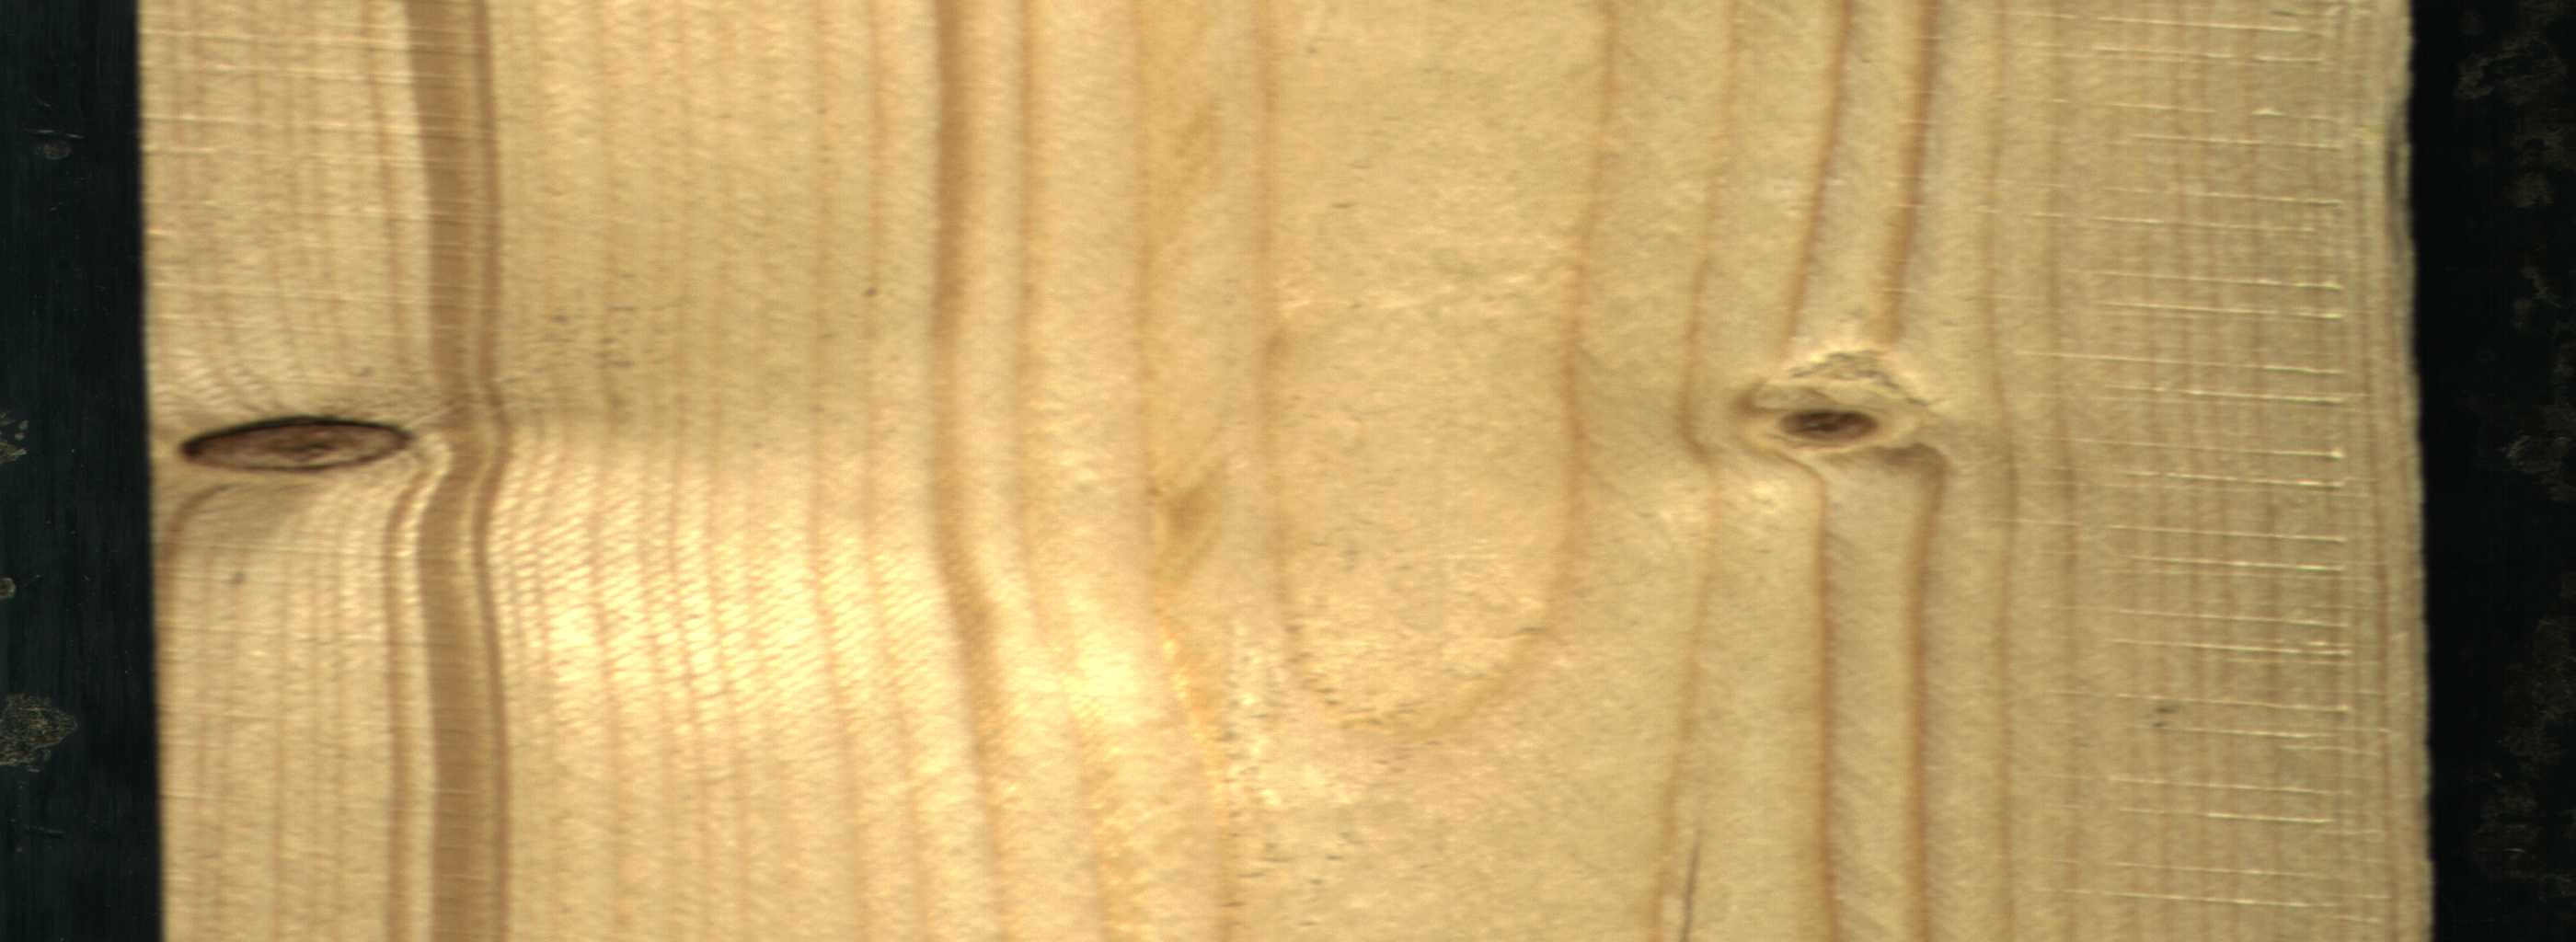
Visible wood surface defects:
Quartzity
Dead_Knot
Live_Knot